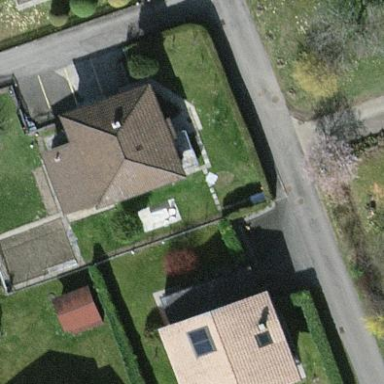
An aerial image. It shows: Detached building with hipped roof shape.